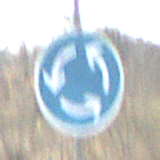
Verkehrszeichen: Kreisverkehr
Umgebung: Outdoor, Suburban
Tageszeit: MorningAfternoon
Wetter: PartlyCloudy
Licht: Natural
Jahreszeit: NotSpecified
Kontrast: HighContrast